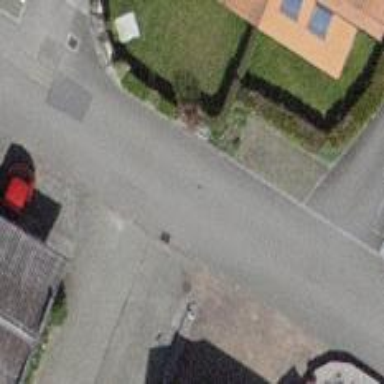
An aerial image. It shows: Residential road paved with concrete.